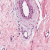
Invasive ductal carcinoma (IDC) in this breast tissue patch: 0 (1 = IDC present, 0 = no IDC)